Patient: sex F, age 27
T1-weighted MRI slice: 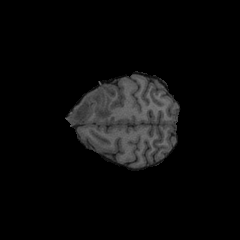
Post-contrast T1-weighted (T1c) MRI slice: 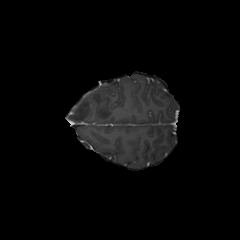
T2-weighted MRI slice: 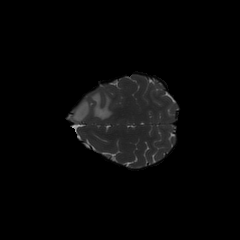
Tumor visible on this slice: yes
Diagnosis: Astrocytoma, IDH-mutant
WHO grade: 4